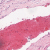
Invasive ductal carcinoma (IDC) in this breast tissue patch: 0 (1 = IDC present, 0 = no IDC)